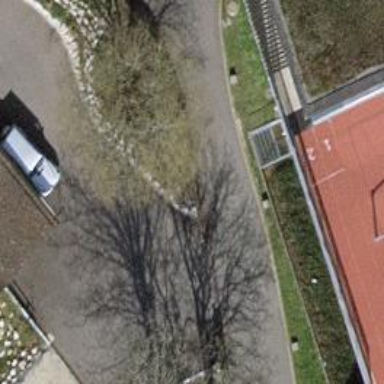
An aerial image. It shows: Bollard barrier.